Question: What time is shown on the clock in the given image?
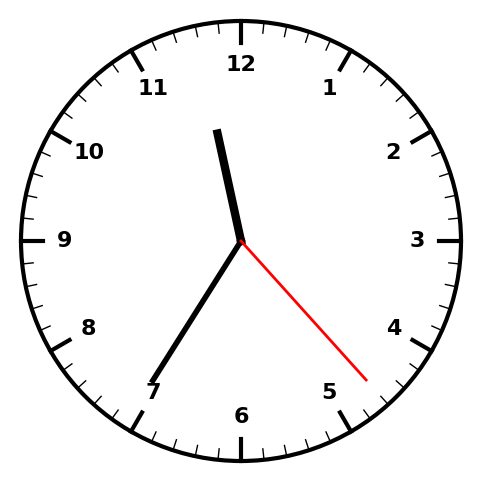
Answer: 11:35:23